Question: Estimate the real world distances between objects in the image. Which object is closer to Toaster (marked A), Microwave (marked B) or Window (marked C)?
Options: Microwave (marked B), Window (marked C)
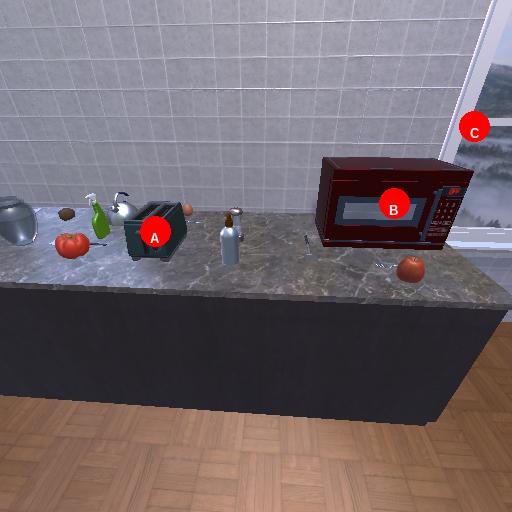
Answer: Microwave (marked B)